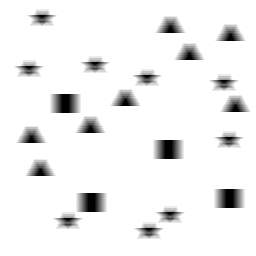
Squares: 4
Triangles: 8
Stars: 9
Total shapes: 21